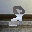
Label: 8